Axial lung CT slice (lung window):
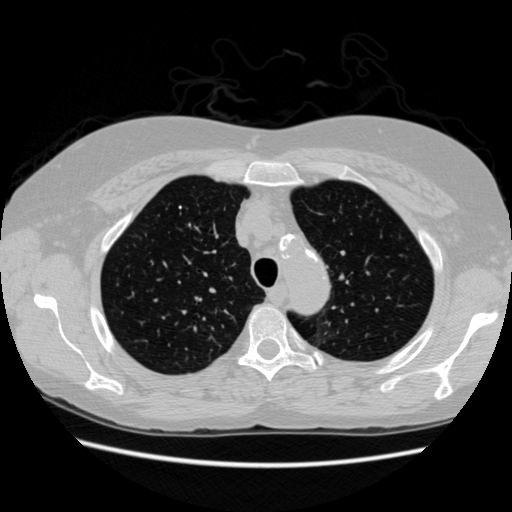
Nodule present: yes
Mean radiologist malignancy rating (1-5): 1